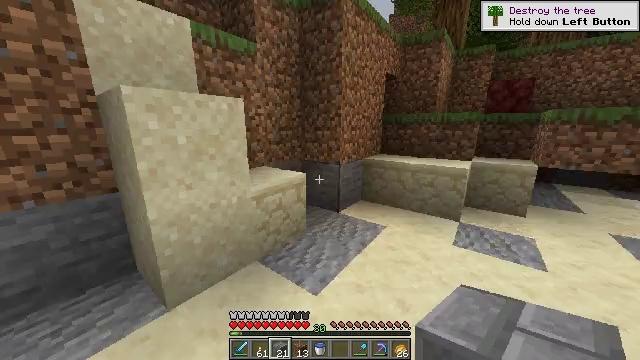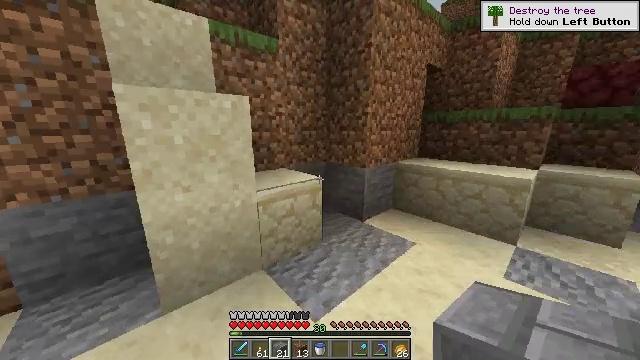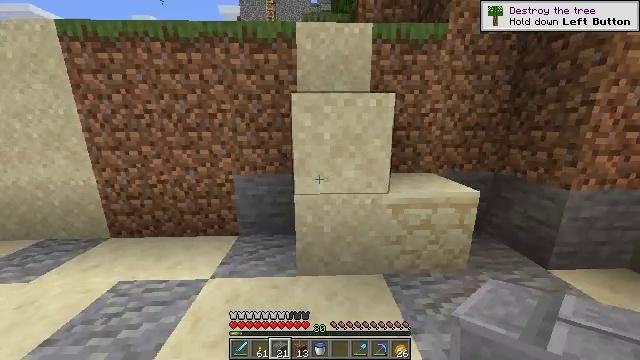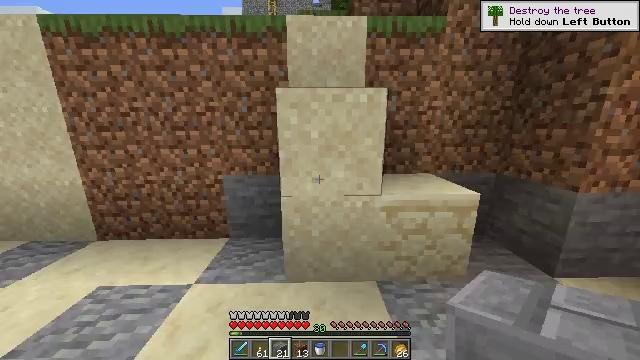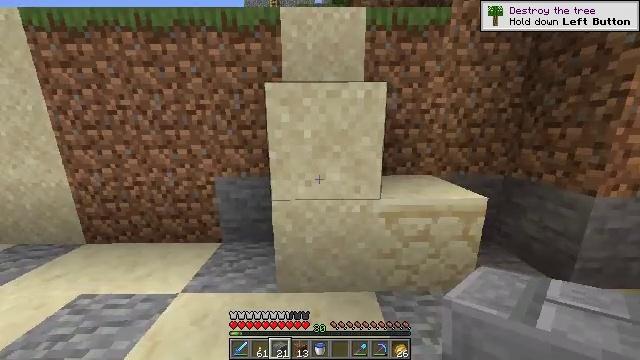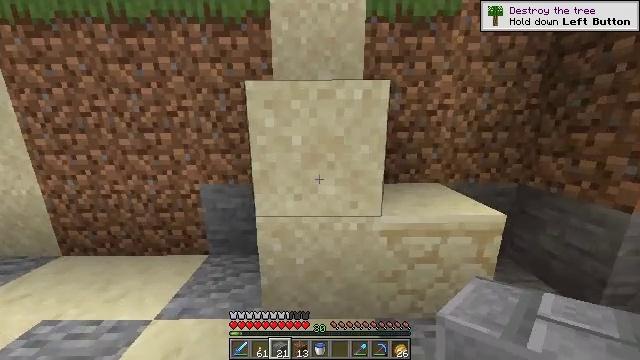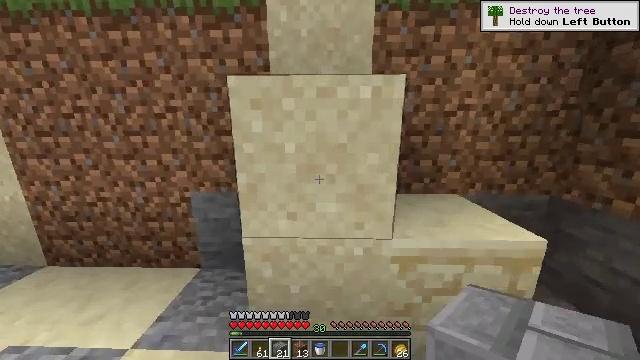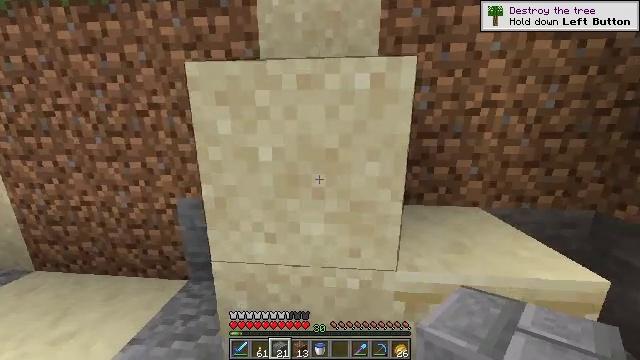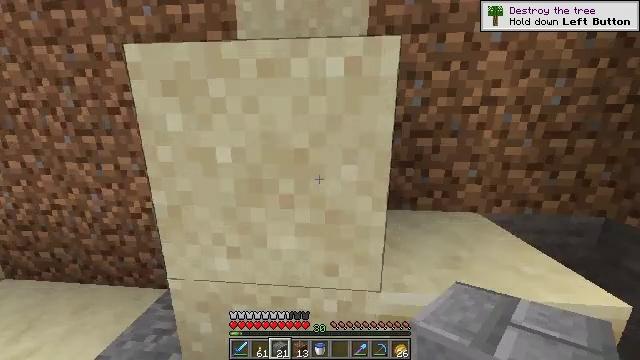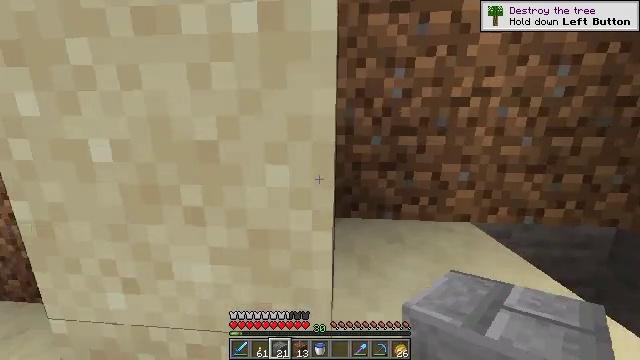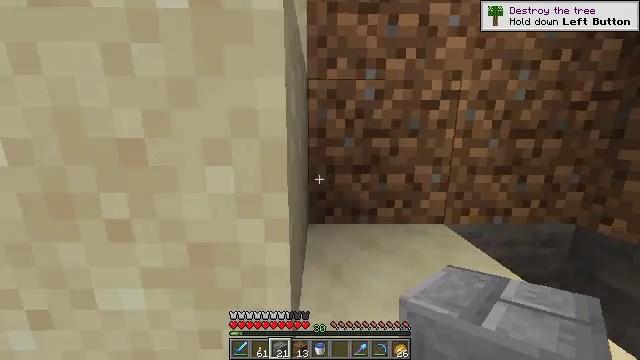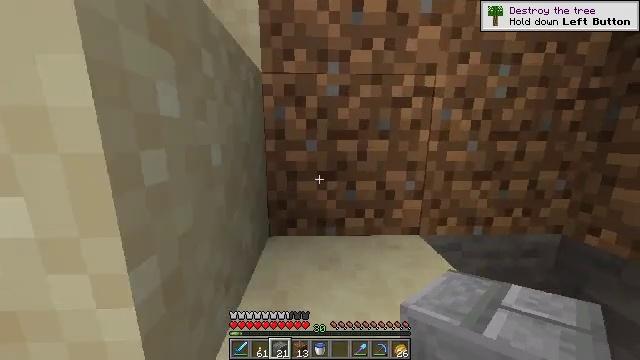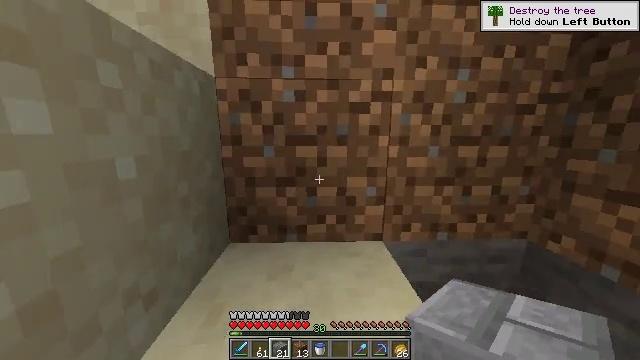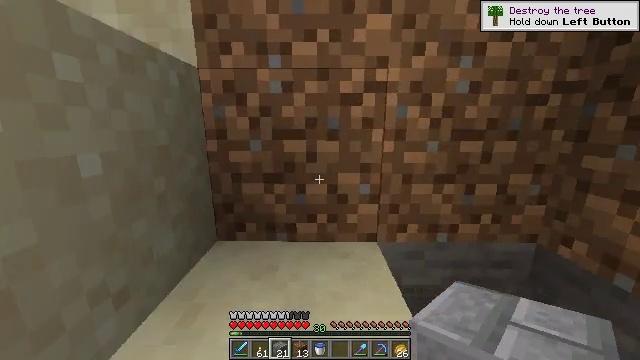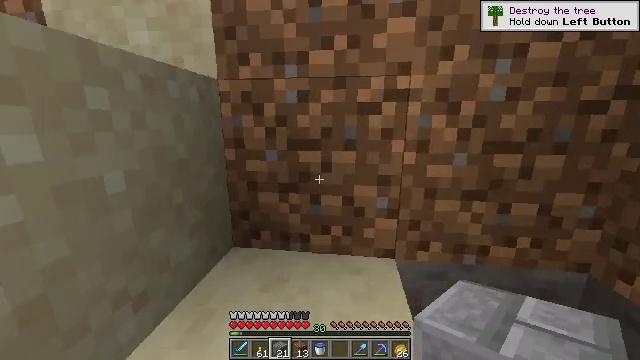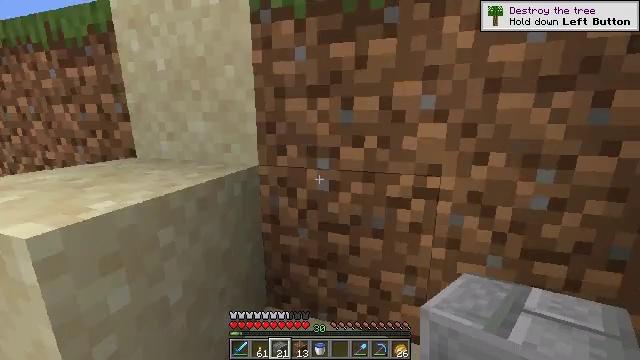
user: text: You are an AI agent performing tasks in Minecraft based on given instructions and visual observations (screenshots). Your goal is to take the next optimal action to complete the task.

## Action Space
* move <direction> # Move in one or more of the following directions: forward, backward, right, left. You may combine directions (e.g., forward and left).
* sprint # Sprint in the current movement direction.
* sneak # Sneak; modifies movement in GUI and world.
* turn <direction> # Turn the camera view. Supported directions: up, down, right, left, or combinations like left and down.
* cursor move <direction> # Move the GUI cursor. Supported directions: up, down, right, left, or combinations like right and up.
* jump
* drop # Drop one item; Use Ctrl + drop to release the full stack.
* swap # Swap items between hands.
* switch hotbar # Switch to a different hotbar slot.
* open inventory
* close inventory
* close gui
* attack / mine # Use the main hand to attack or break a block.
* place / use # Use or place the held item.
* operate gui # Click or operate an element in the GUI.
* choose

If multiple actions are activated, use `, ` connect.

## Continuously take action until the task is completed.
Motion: motion action
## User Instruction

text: Gather brick slab by mining.
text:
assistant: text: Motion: move forward and move right
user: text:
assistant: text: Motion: move forward and move right, turn left
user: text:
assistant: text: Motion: move forward
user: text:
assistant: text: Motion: move forward
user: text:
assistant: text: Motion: move forward
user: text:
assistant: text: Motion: move forward, turn left
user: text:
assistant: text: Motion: move forward and move right, turn left
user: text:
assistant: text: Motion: move forward and move right
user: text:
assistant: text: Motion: move forward and move right
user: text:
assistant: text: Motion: move forward and move right, turn right and up
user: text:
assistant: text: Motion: move forward and move right, turn right
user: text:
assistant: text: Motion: move forward and move right
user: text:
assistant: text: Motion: move forward and move right, turn left and down
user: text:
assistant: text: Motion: move forward, turn left, jump
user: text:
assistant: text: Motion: move forward, turn left, jump
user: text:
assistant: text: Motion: move forward, turn left, jump
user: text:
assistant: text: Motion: move forward, turn left
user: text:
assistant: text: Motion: move forward, turn left
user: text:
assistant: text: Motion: move forward, turn left
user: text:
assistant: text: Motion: move forward, turn left
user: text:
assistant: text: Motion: move forward
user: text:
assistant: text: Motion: move forward
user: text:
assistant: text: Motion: move forward
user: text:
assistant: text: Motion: move forward, jump
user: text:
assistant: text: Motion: move forward, jump
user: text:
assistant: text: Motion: move forward, jump
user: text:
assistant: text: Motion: move forward
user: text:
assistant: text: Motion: move forward
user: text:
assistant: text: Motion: move forward
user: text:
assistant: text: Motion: move forward, turn left